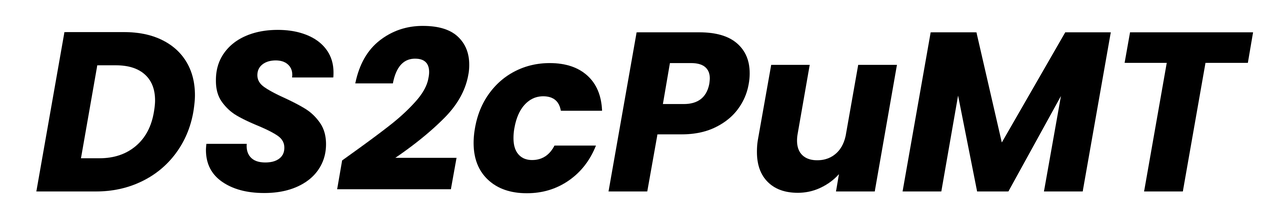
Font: Poppins-BoldItalic